Aerial crown-view tile of a tropical tree (Barro Colorado Island, Panama), acquired 20240611:
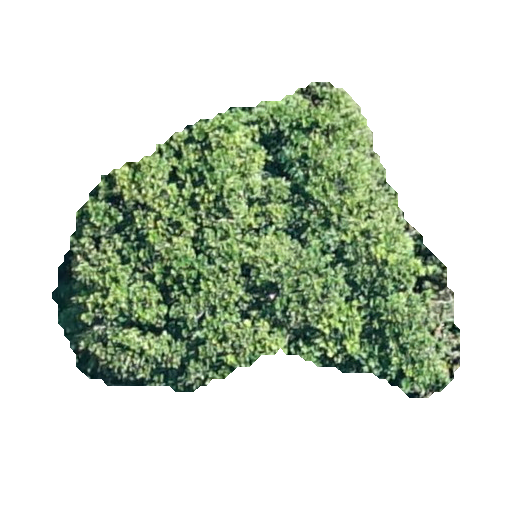
Species: Anacardium excelsum
GBIF accepted scientific name: Anacardium excelsum
Crown area: 137.556 m²